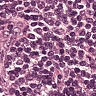
Metastatic tissue present: no